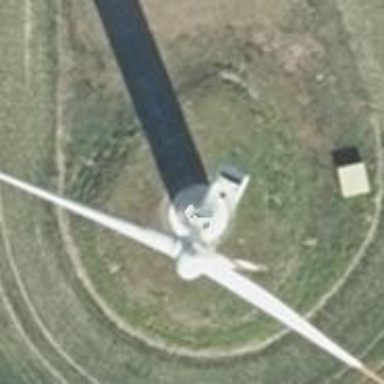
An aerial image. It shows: Wind generator in the form of horizontal axis wind turbine.